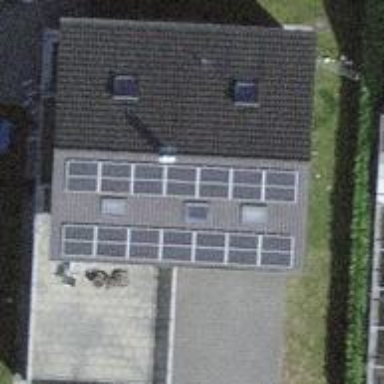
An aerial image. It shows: Solar power generator using photovoltaic method with solar photovoltaic panel types.